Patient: sex M, age 44
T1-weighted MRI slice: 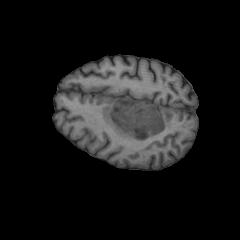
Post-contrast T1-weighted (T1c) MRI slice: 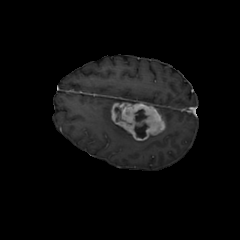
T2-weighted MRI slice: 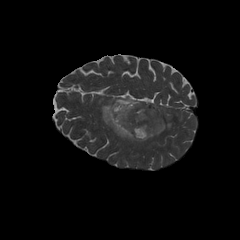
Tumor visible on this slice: yes
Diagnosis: Glioblastoma, IDH-wildtype
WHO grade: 4